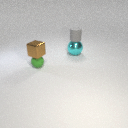
small gray rubber cylinder above large cyan metal sphere